Question: I'm currently trying to implement BCrypt with LDAP in my Spring Security. The question I have is does LDAP support this, and if so, how do I implement? Looking at the image below, I do not see BCrypt as an option within the Password Editor view in the LDAP perspective. My current Basic authentication works with plain-text passwords; however, I would like to enhance the security.

My current security-context.xml is:
'''
<authentication-manager>
<ldap-authentication-provider
user-search-filter="(uid={0})"
user-search-base="ou=users,${ldap.base}"
group-search-filter="(uniqueMember={0})"
group-search-base="ou=roles,${ldap.base}"
group-role-attribute="cn"
role-prefix="ROLE_">
</ldap-authentication-provider>
</authentication-manager>
'''
How do I implement BCrypt in my case? I read somewhere that we may have to use 'UserDetailsService'?
Any help would be greatly appreciated. Thanks.
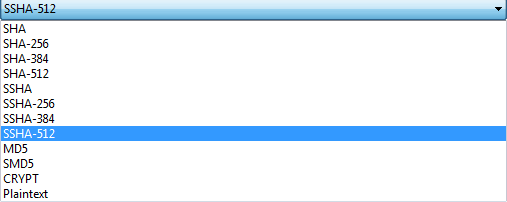
Answer: It sounds like you may be misunderstanding what enabling bcrypt (or any other hash) would actually achieve, and where it would be implemented. It wouldn't make any difference to how basic authentication works, for example. That would still send the password to your application in plain text. The password hashing would then be done on the server side and checked against the stored hashed value. In a non-LDAP app, Spring Security would do this validation, after loading the password hash from a database.
LDAP adds another layer. In this case, Spring Security is a client of the LDAP server and will use the supplied username and password in an LDAP bind operation to attempt to authenticate as the user. Again the password is sent in plaintext, and this time the hashing and comparison is done by the LDAP server.
So if your aim is to secure passwords in transit, hashing is irrelevant. That is why you need to use a secure connection.
In theory, you could use LDAP more like a database, store the passwords in whatever hash format you wish, and have Spring Security read them and do the validation itself. This is possibly the 'UserDetailsService' option you refer to. However that isn't normal practice, it would likely break the use of bind authentication (since the LDAP server itself wouldn't understand the password encoding), and it would require giving read access to the password field, which is usually frowned on.
So as @EJP says, you should probably stick with an SSHA option and use a secure connection to your application, and possibly to your LDAP server as well.